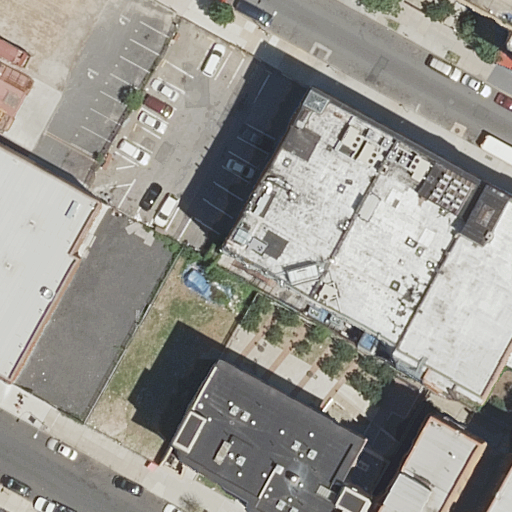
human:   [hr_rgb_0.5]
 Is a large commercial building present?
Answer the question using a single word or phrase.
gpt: no

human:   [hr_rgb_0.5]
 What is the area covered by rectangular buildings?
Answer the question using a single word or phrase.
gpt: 3195m2

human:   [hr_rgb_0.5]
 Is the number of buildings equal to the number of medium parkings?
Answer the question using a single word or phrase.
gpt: no

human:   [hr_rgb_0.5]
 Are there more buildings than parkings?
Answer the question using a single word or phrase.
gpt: yes

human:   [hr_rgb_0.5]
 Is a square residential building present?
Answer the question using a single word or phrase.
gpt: no

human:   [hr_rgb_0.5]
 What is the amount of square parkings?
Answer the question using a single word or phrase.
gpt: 0

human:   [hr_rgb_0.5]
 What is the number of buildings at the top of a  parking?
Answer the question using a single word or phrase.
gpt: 1

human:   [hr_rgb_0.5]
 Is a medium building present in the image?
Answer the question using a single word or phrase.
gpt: yes

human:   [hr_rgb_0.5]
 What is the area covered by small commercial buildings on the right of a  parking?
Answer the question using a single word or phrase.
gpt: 0m2

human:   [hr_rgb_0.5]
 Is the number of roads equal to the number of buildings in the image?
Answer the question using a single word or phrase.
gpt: no

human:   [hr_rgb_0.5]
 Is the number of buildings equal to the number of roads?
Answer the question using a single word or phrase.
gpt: no

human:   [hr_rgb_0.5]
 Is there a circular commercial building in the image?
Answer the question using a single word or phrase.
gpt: no

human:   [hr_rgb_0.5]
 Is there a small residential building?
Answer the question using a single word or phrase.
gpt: yes

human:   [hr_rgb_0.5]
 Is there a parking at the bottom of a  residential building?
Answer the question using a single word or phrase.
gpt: yes

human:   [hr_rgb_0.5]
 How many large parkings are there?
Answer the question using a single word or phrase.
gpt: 1

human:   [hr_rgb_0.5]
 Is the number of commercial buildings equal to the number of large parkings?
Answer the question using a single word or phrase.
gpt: no

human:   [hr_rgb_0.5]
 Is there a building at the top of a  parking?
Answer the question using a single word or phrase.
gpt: yes

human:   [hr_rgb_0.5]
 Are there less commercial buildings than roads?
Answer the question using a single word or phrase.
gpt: yes

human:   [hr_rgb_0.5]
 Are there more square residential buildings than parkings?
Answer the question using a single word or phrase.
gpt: no

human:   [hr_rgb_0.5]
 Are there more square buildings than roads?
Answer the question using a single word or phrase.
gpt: no

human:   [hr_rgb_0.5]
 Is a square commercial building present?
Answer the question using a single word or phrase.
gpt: no

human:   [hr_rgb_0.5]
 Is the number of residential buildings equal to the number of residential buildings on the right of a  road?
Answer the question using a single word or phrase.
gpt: no

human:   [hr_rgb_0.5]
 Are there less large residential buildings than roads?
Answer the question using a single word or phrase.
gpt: no

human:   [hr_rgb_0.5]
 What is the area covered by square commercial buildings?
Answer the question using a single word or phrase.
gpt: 0m2

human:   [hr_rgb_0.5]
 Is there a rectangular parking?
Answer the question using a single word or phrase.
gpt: yes

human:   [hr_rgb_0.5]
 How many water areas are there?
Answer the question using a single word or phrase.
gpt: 0

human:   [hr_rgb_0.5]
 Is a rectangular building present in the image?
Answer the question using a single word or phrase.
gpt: yes

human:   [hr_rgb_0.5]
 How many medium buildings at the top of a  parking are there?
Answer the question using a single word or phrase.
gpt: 0

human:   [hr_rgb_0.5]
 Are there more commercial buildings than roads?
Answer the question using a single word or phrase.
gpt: no

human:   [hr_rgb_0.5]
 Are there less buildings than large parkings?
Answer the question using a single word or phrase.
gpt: no

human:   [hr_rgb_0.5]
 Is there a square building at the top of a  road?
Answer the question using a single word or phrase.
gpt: no

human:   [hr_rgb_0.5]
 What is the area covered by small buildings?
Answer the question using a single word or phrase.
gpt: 32m2

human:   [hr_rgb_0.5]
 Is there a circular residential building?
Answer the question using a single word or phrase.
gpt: no

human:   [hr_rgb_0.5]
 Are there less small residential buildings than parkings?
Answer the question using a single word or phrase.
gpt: yes

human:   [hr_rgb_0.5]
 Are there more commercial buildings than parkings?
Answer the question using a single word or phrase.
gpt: no

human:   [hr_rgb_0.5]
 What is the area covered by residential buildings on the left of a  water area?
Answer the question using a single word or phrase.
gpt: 0m2